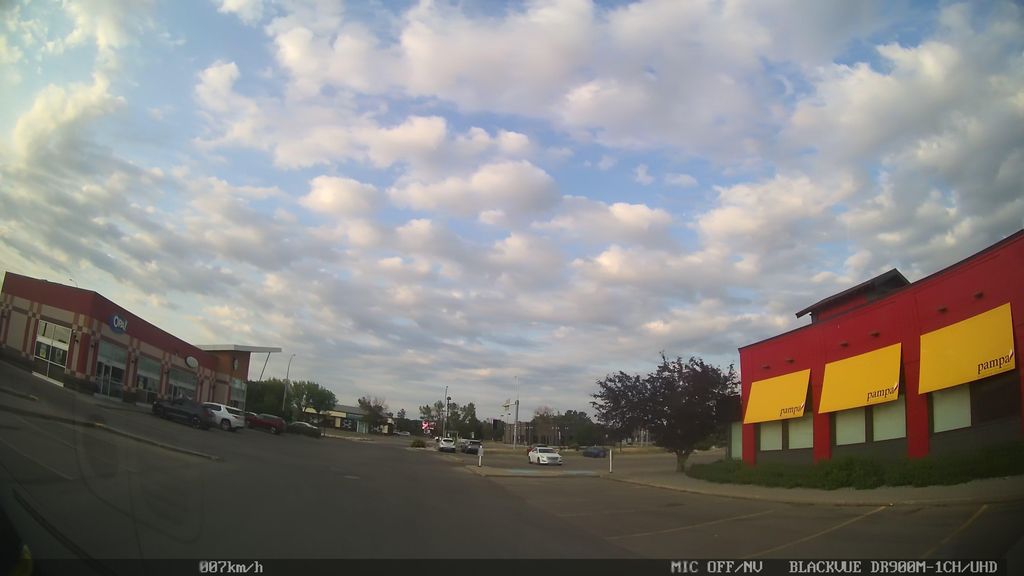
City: edmonton